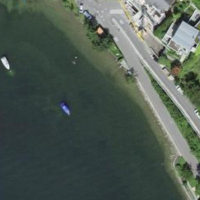
EUNIS habitat code: 14
Species observed at this site:
Tachybaptus ruficollis